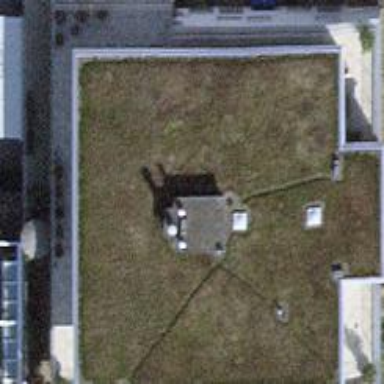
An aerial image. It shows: Apartment building with flat roof.